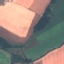
Label: AnnualCrop